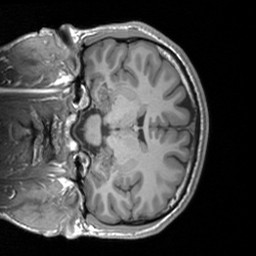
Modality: T1w
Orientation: coronal
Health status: healthy
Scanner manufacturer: siemens
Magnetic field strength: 3 T
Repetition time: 1.9 s
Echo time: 0.00226 s